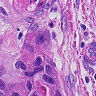
Metastatic tissue present: yes